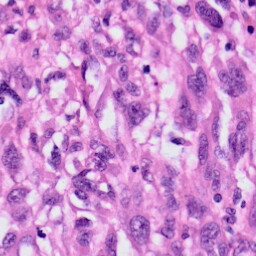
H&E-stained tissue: Skin